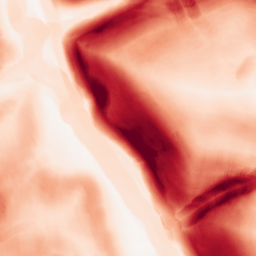
Category: morphological
Decomposition family: morphological_gradient
Decomposition parameters: size: 10
shape: disk
Upsampling method: quintic
Upsampling parameters: scale: 4
Upsampling scale: 4